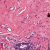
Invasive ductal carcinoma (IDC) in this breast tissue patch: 0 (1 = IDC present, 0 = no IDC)